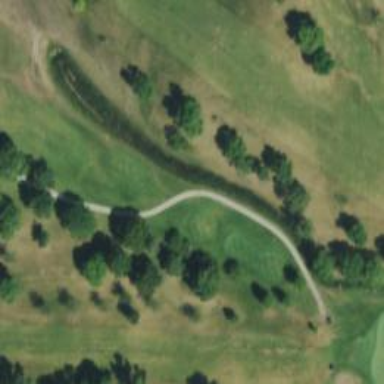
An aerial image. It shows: Well-maintained path intended for golf.